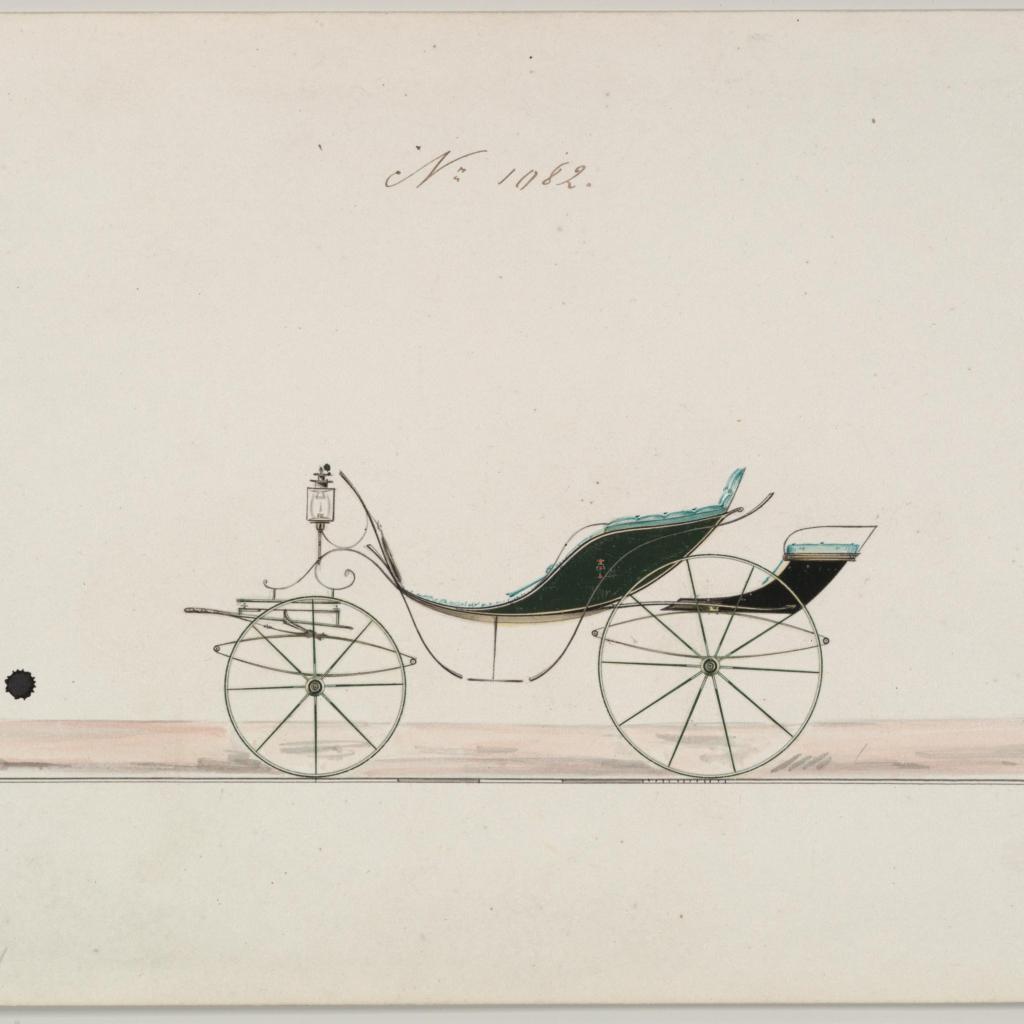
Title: Phaeton #1082
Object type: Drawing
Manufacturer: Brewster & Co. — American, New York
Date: ca. 1870
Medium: Pen and black ink, watercolor and gouache with gum arabic
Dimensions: sheet: 6 1/16 x 9 1/16 in. (15.4 x 23 cm)
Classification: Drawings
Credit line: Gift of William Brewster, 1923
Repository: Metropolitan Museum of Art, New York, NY